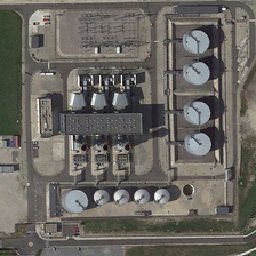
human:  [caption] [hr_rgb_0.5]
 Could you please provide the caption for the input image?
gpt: Two rows of gray water tanks are adjacent to the building in two directions.

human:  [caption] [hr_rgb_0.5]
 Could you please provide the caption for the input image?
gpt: Two rows of gray tanks are in two directions, adjacent to a building.

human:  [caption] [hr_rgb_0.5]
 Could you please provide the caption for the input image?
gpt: Two rows of gray storage tanks are in two directions, next to the building.

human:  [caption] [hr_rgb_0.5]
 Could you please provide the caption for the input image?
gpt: Two rows of gray trays are in two directions beside the building.

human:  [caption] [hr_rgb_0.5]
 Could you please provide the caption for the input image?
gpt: Two rows of gray storage tanks are adjacent to a building in two directions.